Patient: sex M, age 42
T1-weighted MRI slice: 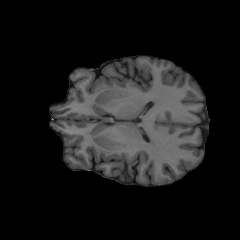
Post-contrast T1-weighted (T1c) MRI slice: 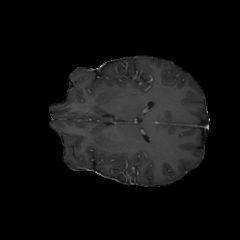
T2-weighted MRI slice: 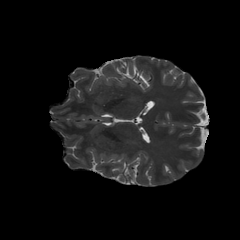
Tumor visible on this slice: no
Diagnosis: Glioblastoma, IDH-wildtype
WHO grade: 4